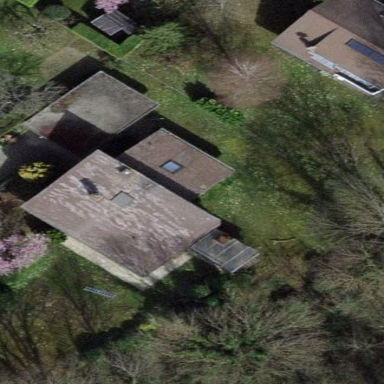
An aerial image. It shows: Garden enclosed by fence.